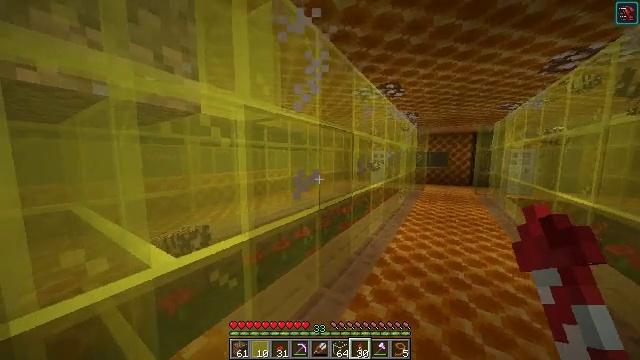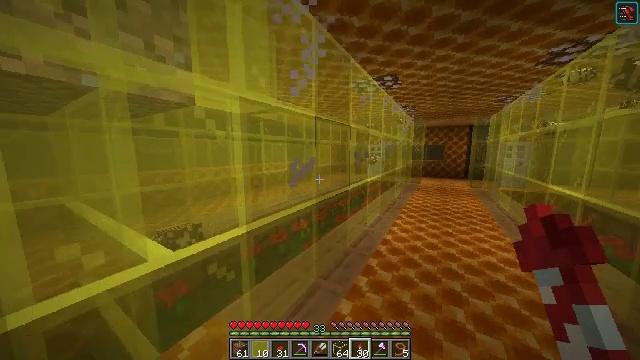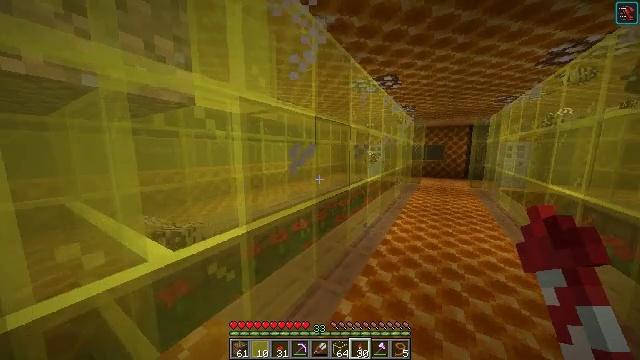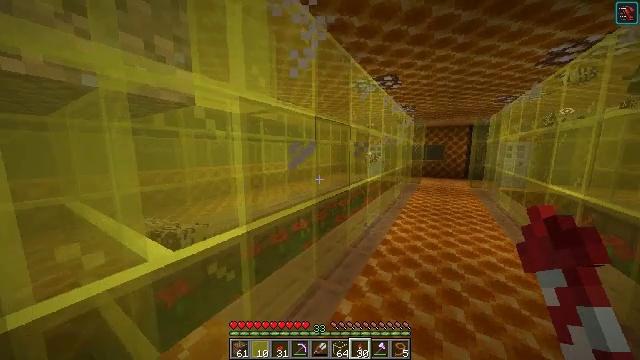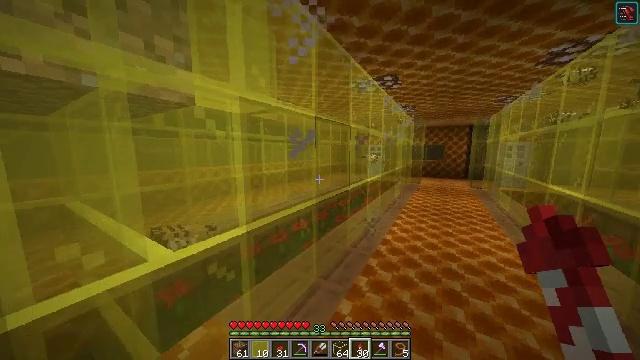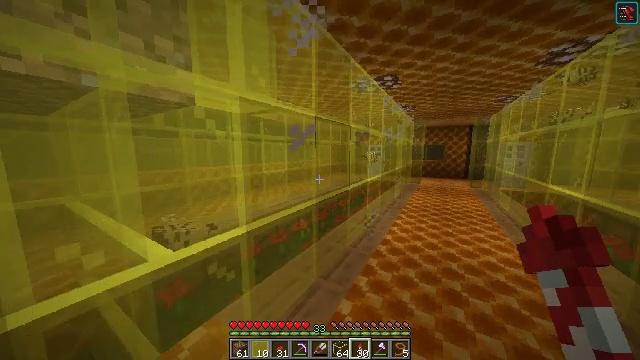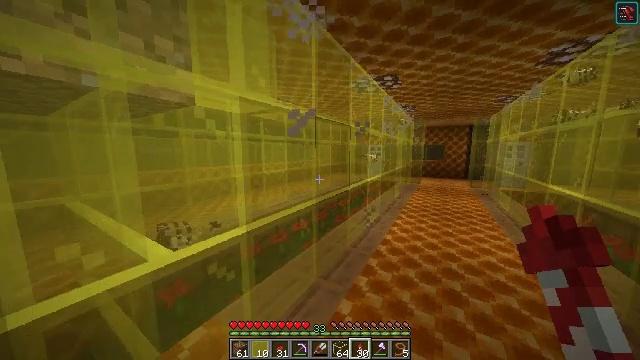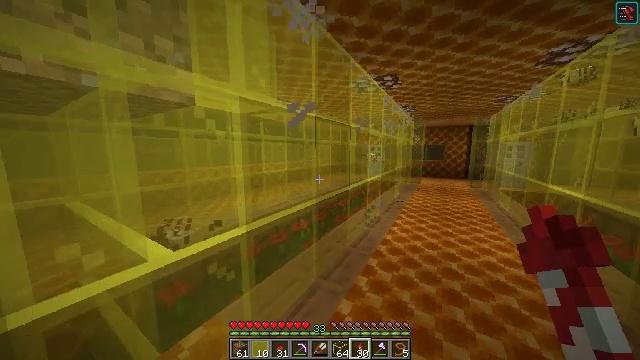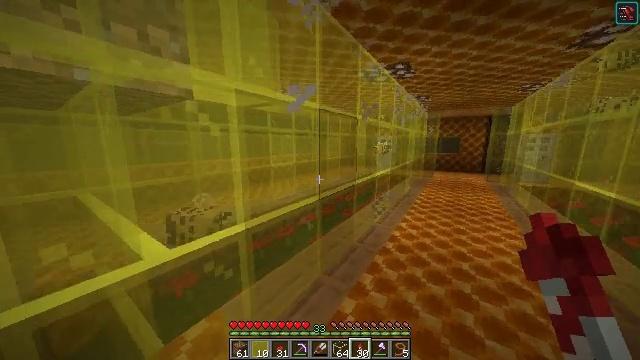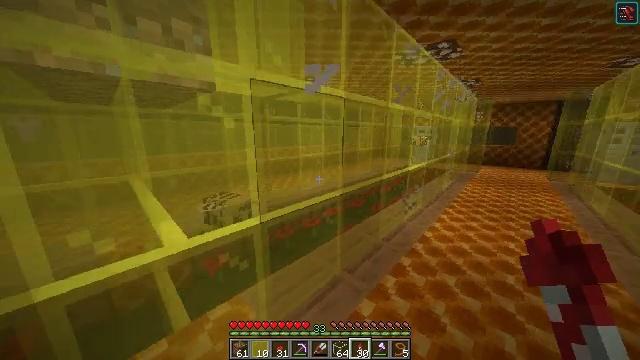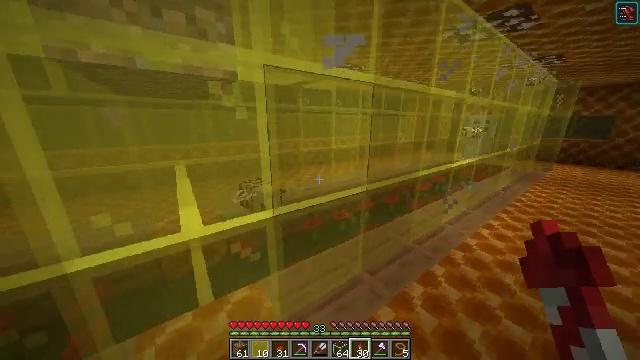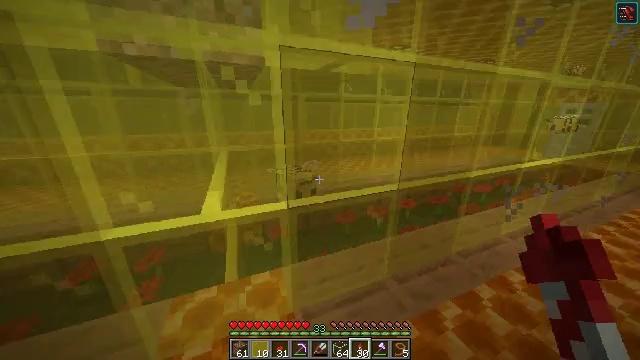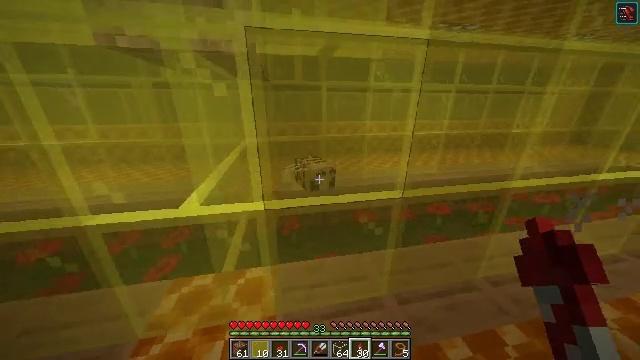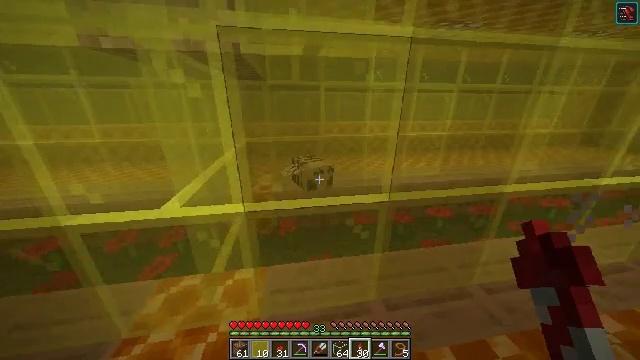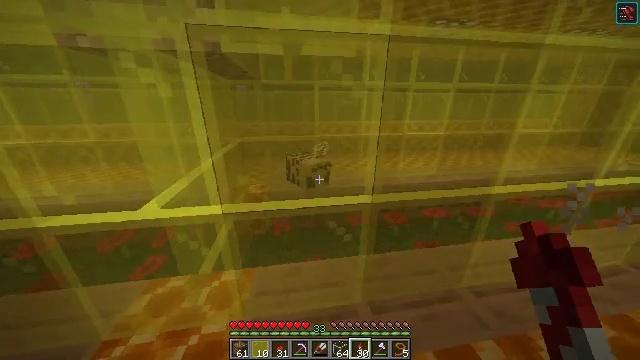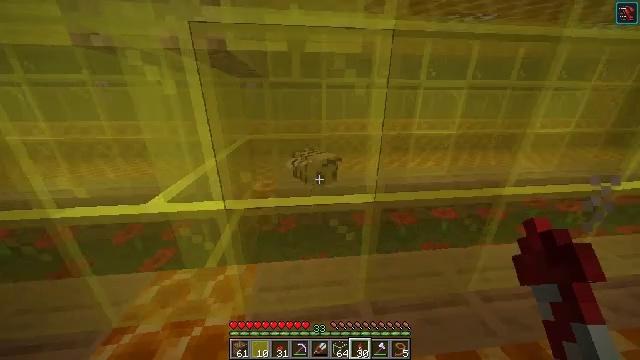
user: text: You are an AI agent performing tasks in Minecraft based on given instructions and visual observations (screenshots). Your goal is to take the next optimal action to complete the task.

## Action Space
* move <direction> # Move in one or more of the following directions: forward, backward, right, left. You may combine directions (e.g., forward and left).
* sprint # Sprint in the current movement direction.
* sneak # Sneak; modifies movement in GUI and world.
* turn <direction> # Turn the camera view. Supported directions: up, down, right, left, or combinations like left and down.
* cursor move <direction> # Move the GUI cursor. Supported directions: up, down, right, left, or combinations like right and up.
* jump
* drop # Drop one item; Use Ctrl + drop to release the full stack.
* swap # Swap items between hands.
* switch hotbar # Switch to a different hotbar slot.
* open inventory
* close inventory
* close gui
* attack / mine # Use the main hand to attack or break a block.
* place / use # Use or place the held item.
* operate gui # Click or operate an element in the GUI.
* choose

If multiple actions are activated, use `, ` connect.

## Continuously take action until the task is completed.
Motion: motion action
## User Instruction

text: Craft a honeycomb block by arranging honeycombs in the crafting grid.
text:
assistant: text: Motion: turn down
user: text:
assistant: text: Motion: no_op
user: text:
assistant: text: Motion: no_op
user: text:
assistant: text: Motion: no_op
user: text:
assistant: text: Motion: no_op
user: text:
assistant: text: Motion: no_op
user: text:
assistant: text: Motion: no_op
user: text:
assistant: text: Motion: move forward and move right, turn left and down
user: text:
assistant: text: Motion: move forward and move right, turn left and down
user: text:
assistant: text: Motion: move forward and move right, turn left and down
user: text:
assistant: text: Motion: move forward and move right, turn left and down
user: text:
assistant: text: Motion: move right, turn left and down
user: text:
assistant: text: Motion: turn left
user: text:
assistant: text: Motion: no_op
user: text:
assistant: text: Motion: turn left
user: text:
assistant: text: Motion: turn left
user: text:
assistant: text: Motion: turn left
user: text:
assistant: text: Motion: turn left
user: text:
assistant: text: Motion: turn left
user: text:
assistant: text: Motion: no_op
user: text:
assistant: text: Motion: no_op
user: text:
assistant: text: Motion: no_op
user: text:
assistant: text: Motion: no_op
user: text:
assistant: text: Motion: no_op
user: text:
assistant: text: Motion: no_op
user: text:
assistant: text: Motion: no_op
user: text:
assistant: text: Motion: no_op
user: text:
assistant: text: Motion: no_op
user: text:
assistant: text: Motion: no_op
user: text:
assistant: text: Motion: no_op